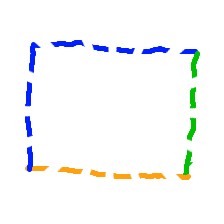
Shape: rectangle